Question: Is personal hotspot enabled?
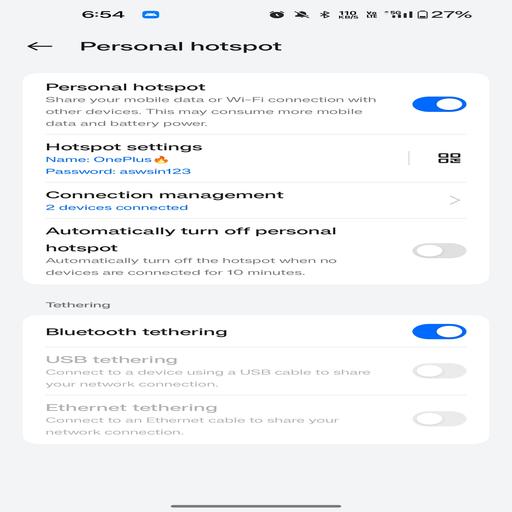
Answer: Yes